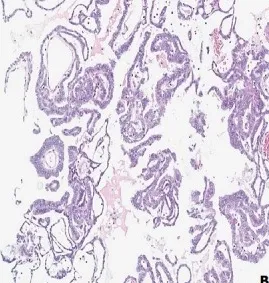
Tumor cells show nuclear atypism and stratification without stromal invasion (hematoxylin & eosin stain; original magnification x 100).
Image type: pathology (h&e)